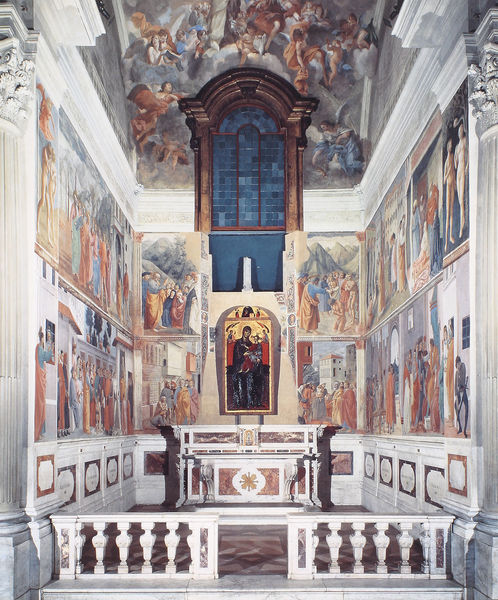
Titel: Fresken der Cappella Brancacci in S. Maria del Carmine
Künstler: Masolino da Panicale
Standort: Florenz, S. Maria del Carmine, Cappella Brancacci (EU - I - Toskana)
Schlagwörter: blau, gemälde, bunt, fenster, frau, wand, architektur, barock, innenraum, brüstung, kirche, kind, mutter, renaissance, bilder, italien, foto, eng, gewölbe, balustrade, jungfrau, altar, photo, lettner, christus, jesus, jesus christus, apsis, fresken, florenz, kapelle, maria, madonna, mutter gottes, sakral, symetrisch, ikone, absperrung, erlöser, gottesmutter, wandgliederung, sakralarchitektur, baluster, sakralraum, chistus, bildfelder, messias, gottessohn, sohn gottes, blitzlicht, unsere liebe frau, heilige maria, christkind, madonna mit dem kind, madonno, cimabue, frestken, basuster, bogef, christkönig, heilland, erretter, jesus von nazaret, gottesgebärerin, maria von nazaret, geblitzt